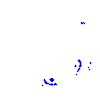
Particle: kaon